Question: So I am going to create a quiz app but while I run it, I get the following error
> 'pakage:flutter/src/wigets/text.dart': Field assertion : line 298 pos
10 :'data !=null': A non-null String must be provided to a Text widget
it is a flutter based code, what are the possible thing i missed ? Can you help me please ! i shall be obliged for this :)
Here Is image of Error

'''
import 'dart:async';
import 'dart:convert';
import 'dart:math';
import 'package:flutter/material.dart';
import 'package:flutter/services.dart';
import 'package:crazyquiz/resultpage.dart';
class getjson extends StatelessWidget {
String langname;
getjson(this.langname);
String assettoload;
setasset() {
if (langname == "Funny") {
assettoload = "assets/funny.json";
} else if (langname == "General Knowledge") {
assettoload = "assets/gk.json";
} else if (langname == "Javascript") {
assettoload = "assets/js.json";
} else if (langname == "C++") {
assettoload = "assets/cpp.json";
} else {
assettoload = "assets/linux.json";
}
}
@override
Widget build(BuildContext context) {
setasset();
return FutureBuilder(
future:
DefaultAssetBundle.of(context).loadString(assettoload, cache: true),
builder: (context, snapshot) {
List mydata = json.decode(snapshot.data.toString());
if (mydata == null) {
return Scaffold(
body: Center(
child: Text(
"Loading",
),
),
);
} else {
return quizpage(mydata: mydata);
}
},
);
}
}
class quizpage extends StatefulWidget {
var mydata;
quizpage({Key key, this.mydata = ""}) : super(key: key);
@override
_quizpageState createState() => _quizpageState(mydata);
}
class _quizpageState extends State<quizpage> {
var mydata;
_quizpageState(this.mydata);
Color colortoshow = Colors.indigoAccent;
Color right = Colors.green;
Color wrong = Colors.red;
int marks = 0;
int i = 1;
int j = 1;
int timer = 30;
String showtimer = "30";
var random_array;
Map<String, Color> btncolor = {
"a": Colors.purple,
"b": Colors.lightBlueAccent,
"c": Colors.blueGrey,
"d": Colors.blueAccent,
};
bool canceltimer = false;
genrandomarray() {
var distinctIds = [];
var rand = new Random();
for (int i = 0;;) {
distinctIds.add(rand.nextInt(10));
random_array = distinctIds.toSet().toList();
if (random_array.length < 10) {
continue;
} else {
break;
}
}
print(random_array);
}
@override
void initState() {
starttimer();
genrandomarray();
super.initState();
}
@override
void setState(fn) {
if (mounted) {
super.setState(fn);
}
}
void starttimer() async {
const onesec = Duration(seconds: 1);
Timer.periodic(onesec, (Timer t) {
setState(() {
if (timer < 1) {
t.cancel();
nextquestion();
} else if (canceltimer == true) {
t.cancel();
} else {
timer = timer - 1;
}
showtimer = timer.toString();
});
});
}
void nextquestion() {
timer = 30;
setState(() {
if (j < 10) {
i = random_array[j];
j++;
} else {
Navigator.of(context).pushReplacement(MaterialPageRoute(
builder: (context) => resultpage(marks: marks),
));
}
btncolor["a"] = Colors.purple;
btncolor["b"] = Colors.lightBlueAccent;
btncolor["c"] = Colors.blueGrey;
btncolor["d"] = Colors.blueAccent;
});
starttimer();
}
void checkanswer(String k) {
if (mydata[2][i.toString()] == mydata[1][i.toString()][k]) {
[i.toString()][k]);
marks = marks + 5;
colortoshow = right;
} else {
}
setState(() {
btncolor[k] = colortoshow;
canceltimer = true;
});
Timer(Duration(seconds: 1), nextquestion);
}
Widget choicebutton(String k) {
return Padding(
padding: EdgeInsets.symmetric(
vertical: 10.0,
horizontal: 20.0,
),
child: MaterialButton(
onPressed: () => checkanswer(k),
child: Text(
mydata[1][i.toString()][k],
style: TextStyle(
color: Colors.white,
fontFamily: "Alike",
fontSize: 16.0,
),
maxLines: 1,
),
color: btncolor[k],
splashColor: Colors.indigo[700],
highlightColor: Colors.indigo[700],
minWidth: 200.0,
height: 45.0,
shape:
RoundedRectangleBorder(borderRadius: BorderRadius.circular(20.0)),
),
);
}
@override
Widget build(BuildContext context) {
SystemChrome.setPreferredOrientations(
[DeviceOrientation.portraitDown, DeviceOrientation.portraitUp]);
return WillPopScope(
onWillPop: () {
return showDialog(
context: context,
builder: (context) => AlertDialog(
title: Text(
"Quizstar",
),
content: Text("You Can't Go Back At This Stage."),
actions: <Widget>[
FlatButton(
onPressed: () {
Navigator.of(context).pop();
},
child: Text(
'Ok',
),
)
],
));
},
child: Scaffold(
body: Column(
children: <Widget>[
Expanded(
flex: 3,
child: Container(
padding: EdgeInsets.all(15.0),
alignment: Alignment.bottomLeft,
child: Text(
mydata[0][i.toString()],
style: TextStyle(
fontSize: 16.0,
fontFamily: "Quando",
),
),
),
),
Expanded(
flex: 6,
child: Container(
child: Column(
mainAxisAlignment: MainAxisAlignment.center,
children: <Widget>[
choicebutton('a'),
choicebutton('b'),
choicebutton('c'),
choicebutton('d'),
],
),
),
),
Expanded(
flex: 1,
child: Container(
alignment: Alignment.topCenter,
child: Center(
child: Text(
showtimer.toString(),
style: TextStyle(
fontSize: 35.0,
fontWeight: FontWeight.w700,
fontFamily: 'Times New Roman',
),
),
),
),
),
],
),
),
);
}
}'
'''
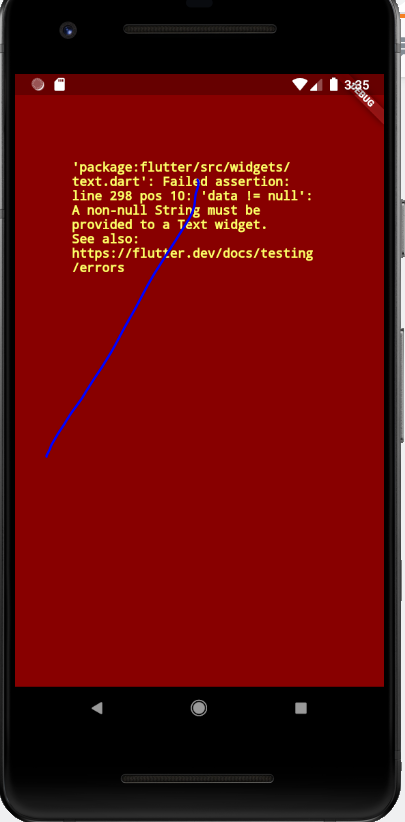
Answer: I think Yalin is perfectly right, but I would add:
Dart has some very useful operators to prevent that kind of errors, which can be catastrofic on real world usage. You can check them <URL>. In particular you could use
'''
mydata[0][i.toString()] ?? "Default text"
'''
to prevent this kind of problem when an object is null